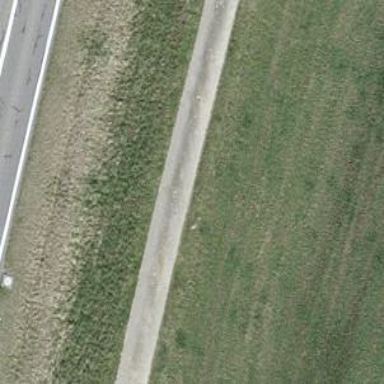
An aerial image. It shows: Well-maintained track road with grade 1 tracktype.